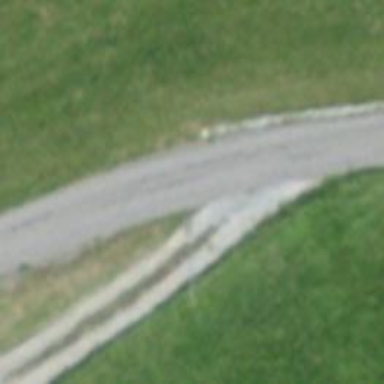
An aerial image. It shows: Asphalt track with grade1 surface.